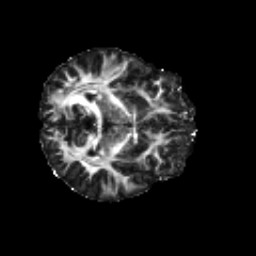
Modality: FA
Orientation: axial
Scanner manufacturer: siemens
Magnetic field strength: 3 T
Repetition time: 4.16 s
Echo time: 0.0806 s